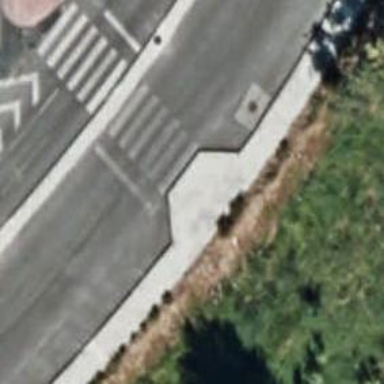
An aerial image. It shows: Pedestrian crossing with zebra markings on footway.